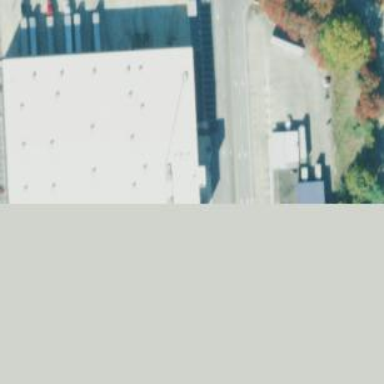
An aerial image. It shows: Warehouse building.